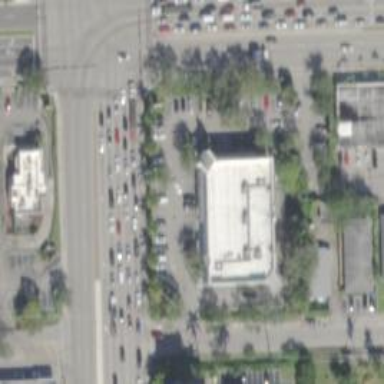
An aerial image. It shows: Pharmacy providing healthcare services.